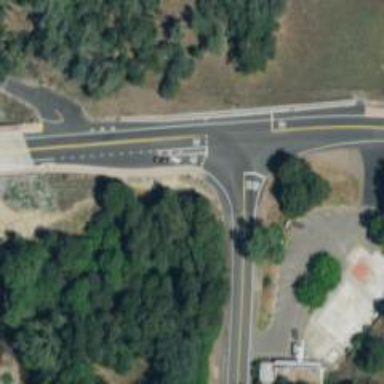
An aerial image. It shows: Road with stop sign.